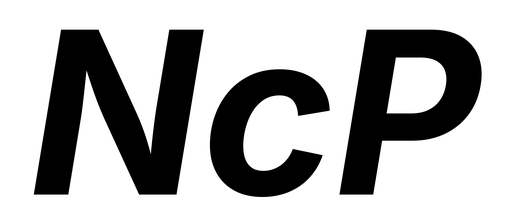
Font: Inter-Italic_Bold_Italic